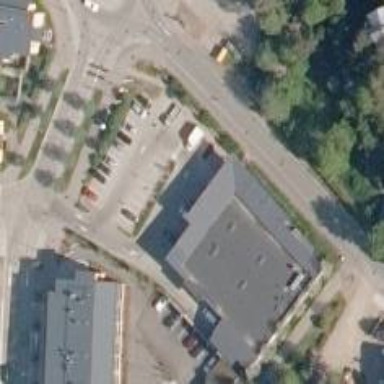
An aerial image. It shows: Post office.